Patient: sex M, age 28
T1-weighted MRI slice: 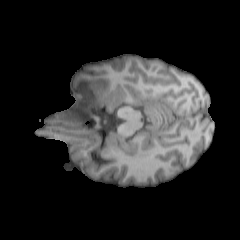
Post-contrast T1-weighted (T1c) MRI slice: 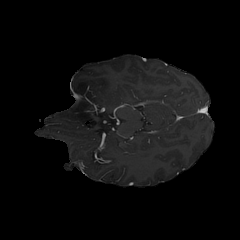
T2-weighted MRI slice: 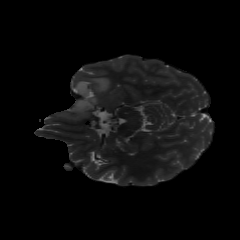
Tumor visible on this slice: yes
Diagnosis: Astrocytoma, IDH-mutant
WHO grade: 2